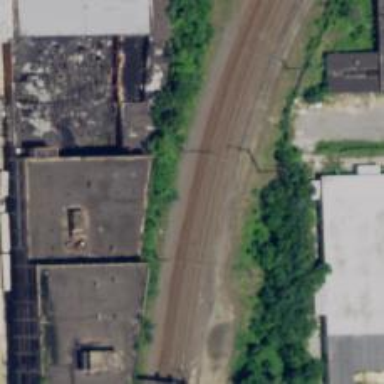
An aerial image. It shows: Abandoned railway.